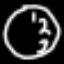
Label: clock